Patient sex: M
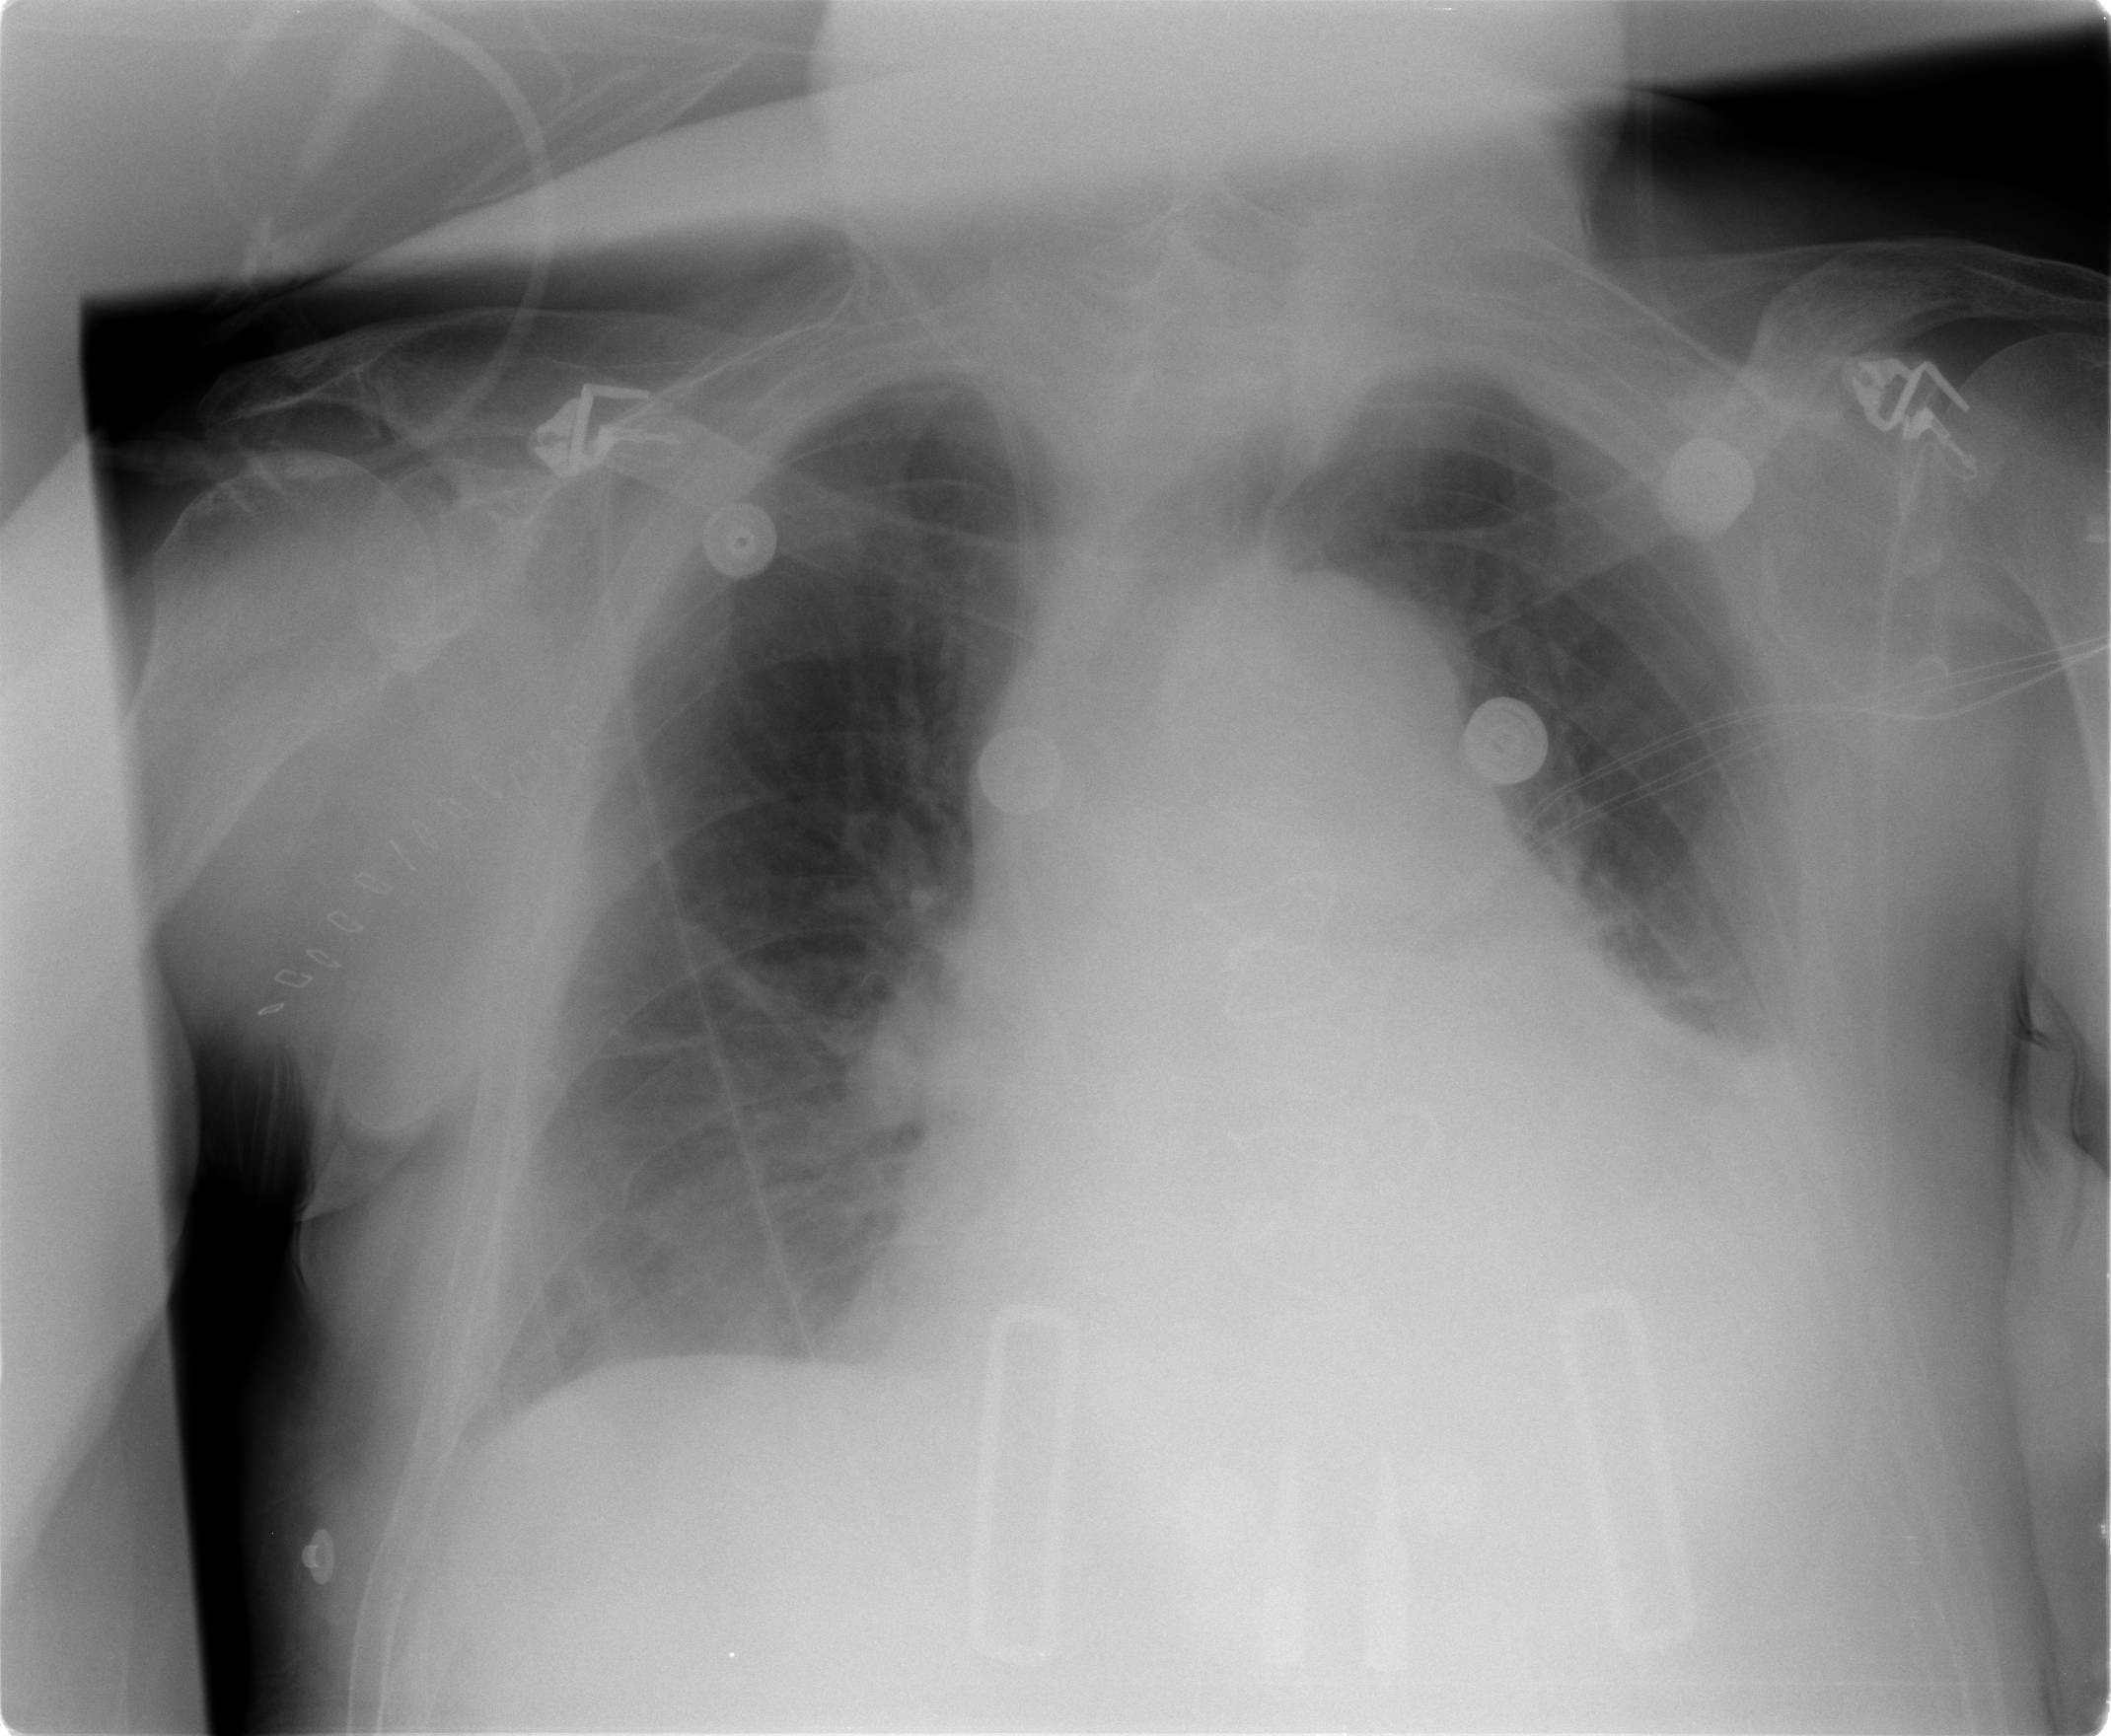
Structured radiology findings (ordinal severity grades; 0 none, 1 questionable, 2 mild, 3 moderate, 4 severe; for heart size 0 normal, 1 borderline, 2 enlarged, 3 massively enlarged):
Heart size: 2
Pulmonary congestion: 0
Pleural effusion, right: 1
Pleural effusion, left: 2
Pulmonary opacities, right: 0
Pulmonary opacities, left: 0
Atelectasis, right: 2
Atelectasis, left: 2